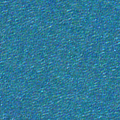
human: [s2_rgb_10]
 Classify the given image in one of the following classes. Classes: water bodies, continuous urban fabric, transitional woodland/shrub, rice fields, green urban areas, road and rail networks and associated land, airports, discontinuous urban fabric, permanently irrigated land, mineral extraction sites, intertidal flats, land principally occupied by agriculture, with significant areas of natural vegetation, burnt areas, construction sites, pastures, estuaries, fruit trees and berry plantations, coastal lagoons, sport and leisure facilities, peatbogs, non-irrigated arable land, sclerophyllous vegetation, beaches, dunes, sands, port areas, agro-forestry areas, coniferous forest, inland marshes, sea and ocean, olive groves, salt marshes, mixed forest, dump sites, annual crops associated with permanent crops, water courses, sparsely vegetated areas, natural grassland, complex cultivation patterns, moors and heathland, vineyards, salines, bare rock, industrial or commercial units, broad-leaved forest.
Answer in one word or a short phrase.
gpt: sea and ocean